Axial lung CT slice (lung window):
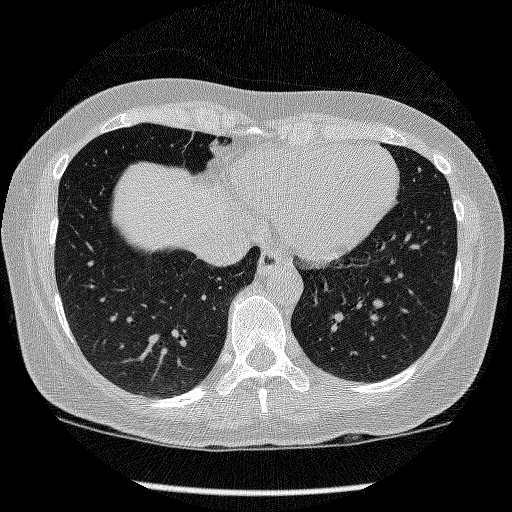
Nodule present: no